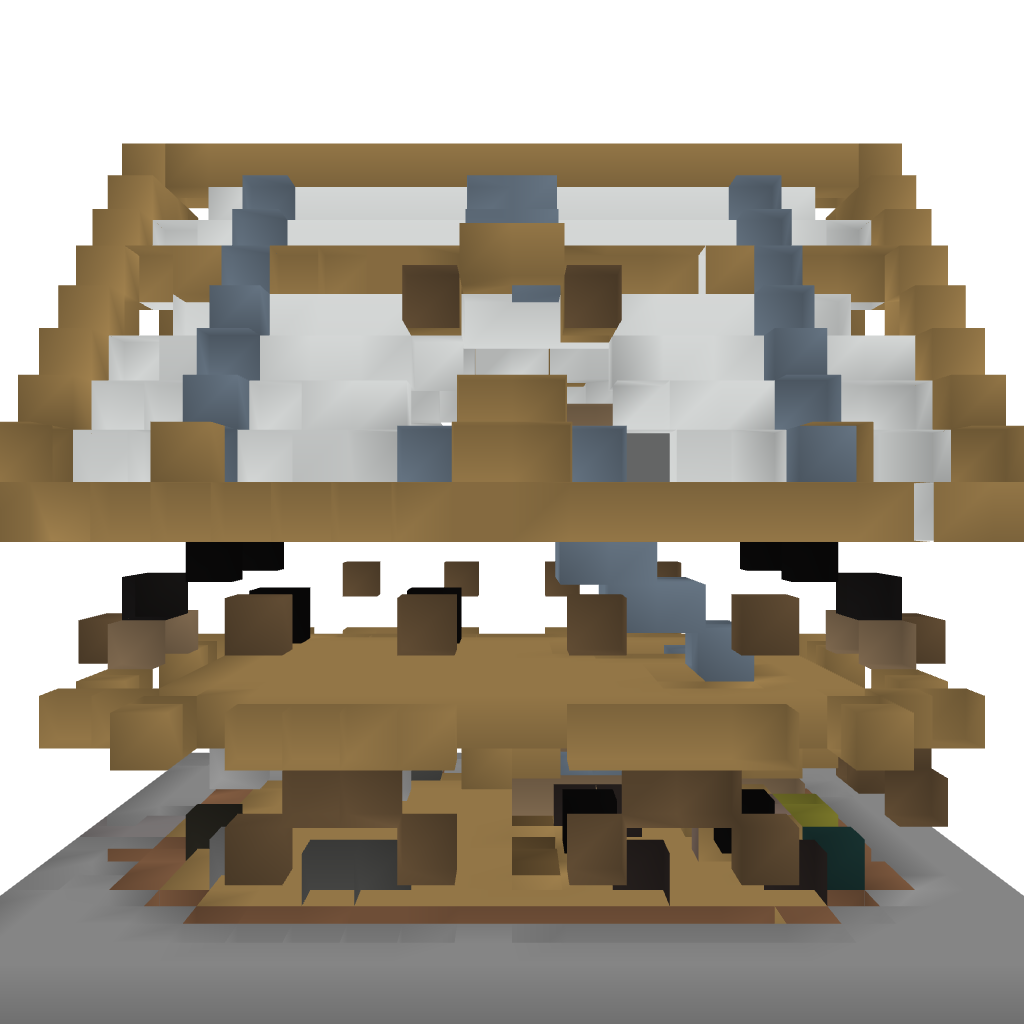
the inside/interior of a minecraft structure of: House #3